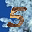
Label: 5